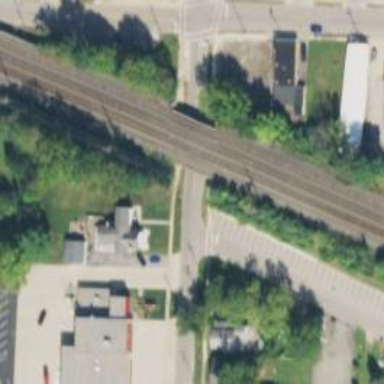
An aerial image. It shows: Railway bridge over siding.